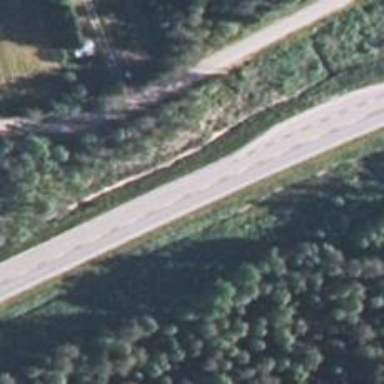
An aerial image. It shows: Asphalt trunk highway.